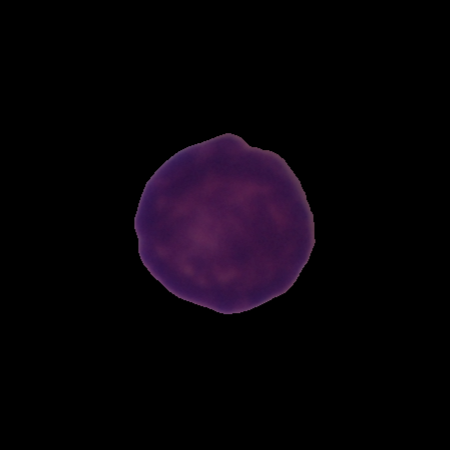
Label: healthy